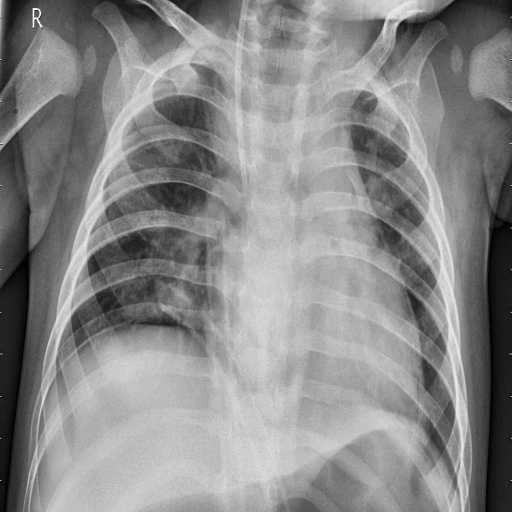
Finding: PNEUMONIA